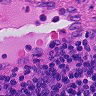
Metastatic tissue present: no